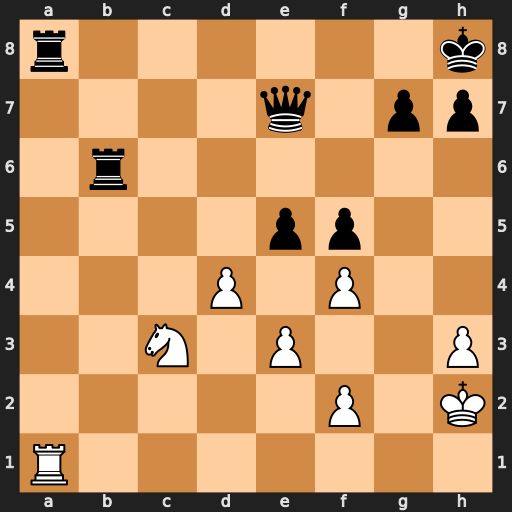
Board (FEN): r6k/4q1pp/1r6/4pp2/3P1P2/2N1P2P/5P1K/R7
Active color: w
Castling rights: -
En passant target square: -
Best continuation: Rxa8+ Rb8 Rxb8+ Qd8 Rxd8#